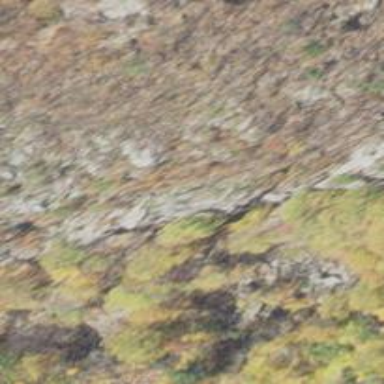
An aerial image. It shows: Crag suitable for climbing located by cliff.